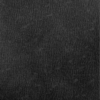
Label: dusty